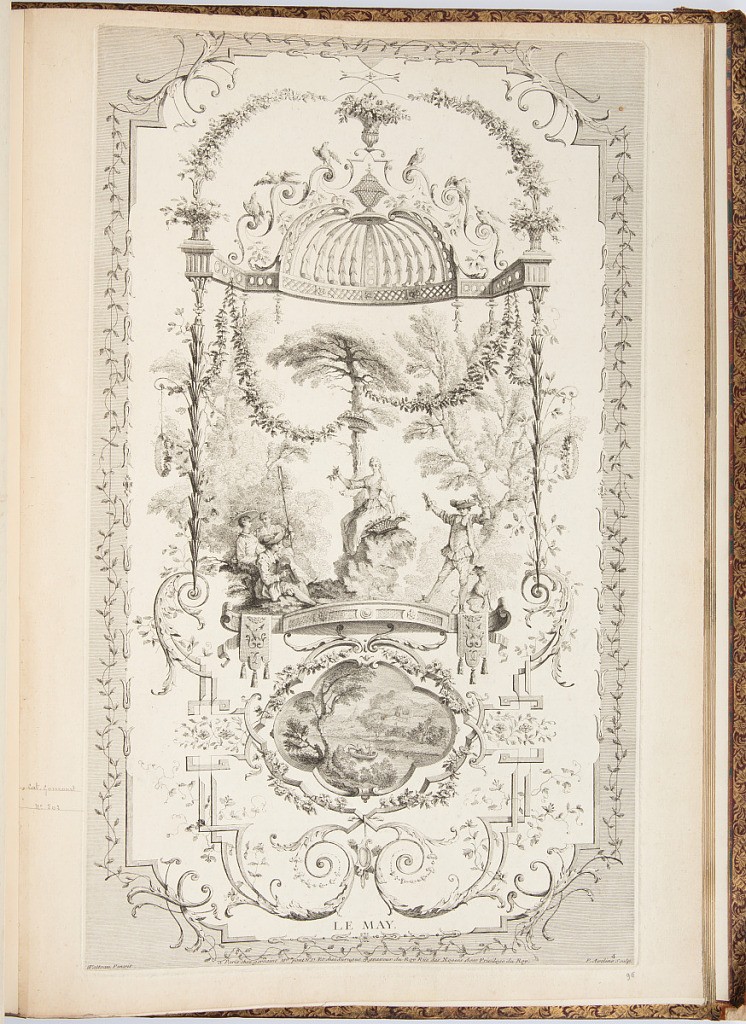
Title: LE MAY
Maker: Antoine Watteau, French, 1684–1721
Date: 1723-1735
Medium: Etching on laid paper
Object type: Bound print
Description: Vignette of figures in a landscape: a woman sits against a tree at the center, holding a basket of flowers; to her left, a man stands, gesticulating, with a dog behind him; to the woman's right, three figures in rustic costume sit, one holding a staff, and one holding a trumpet. The scene is set within a field of arabesque ornamentation, and includes motifs such as scrolls, birds, garlands, baskets of flowers, reeds, vines, and meanders. Below the figures in the vignette, there is a cartouche with a smaller landscape depicting two figures on a boat in a river. The plate is signed.